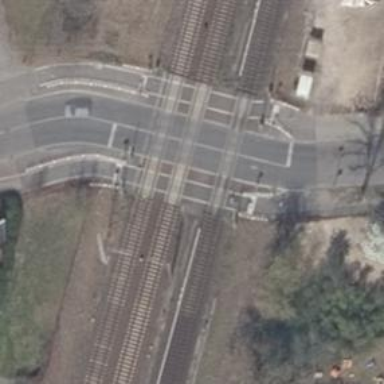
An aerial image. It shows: Level crossing with lights and saltire markings.